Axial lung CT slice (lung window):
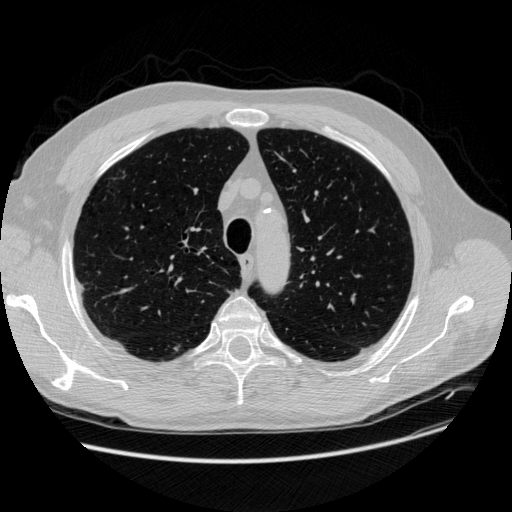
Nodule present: no